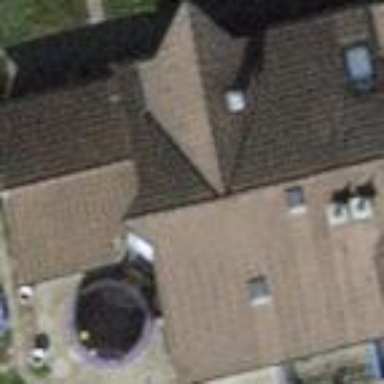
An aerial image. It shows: Semi-detached house.